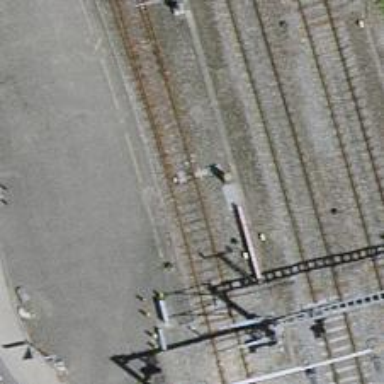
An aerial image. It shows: Railway switch.